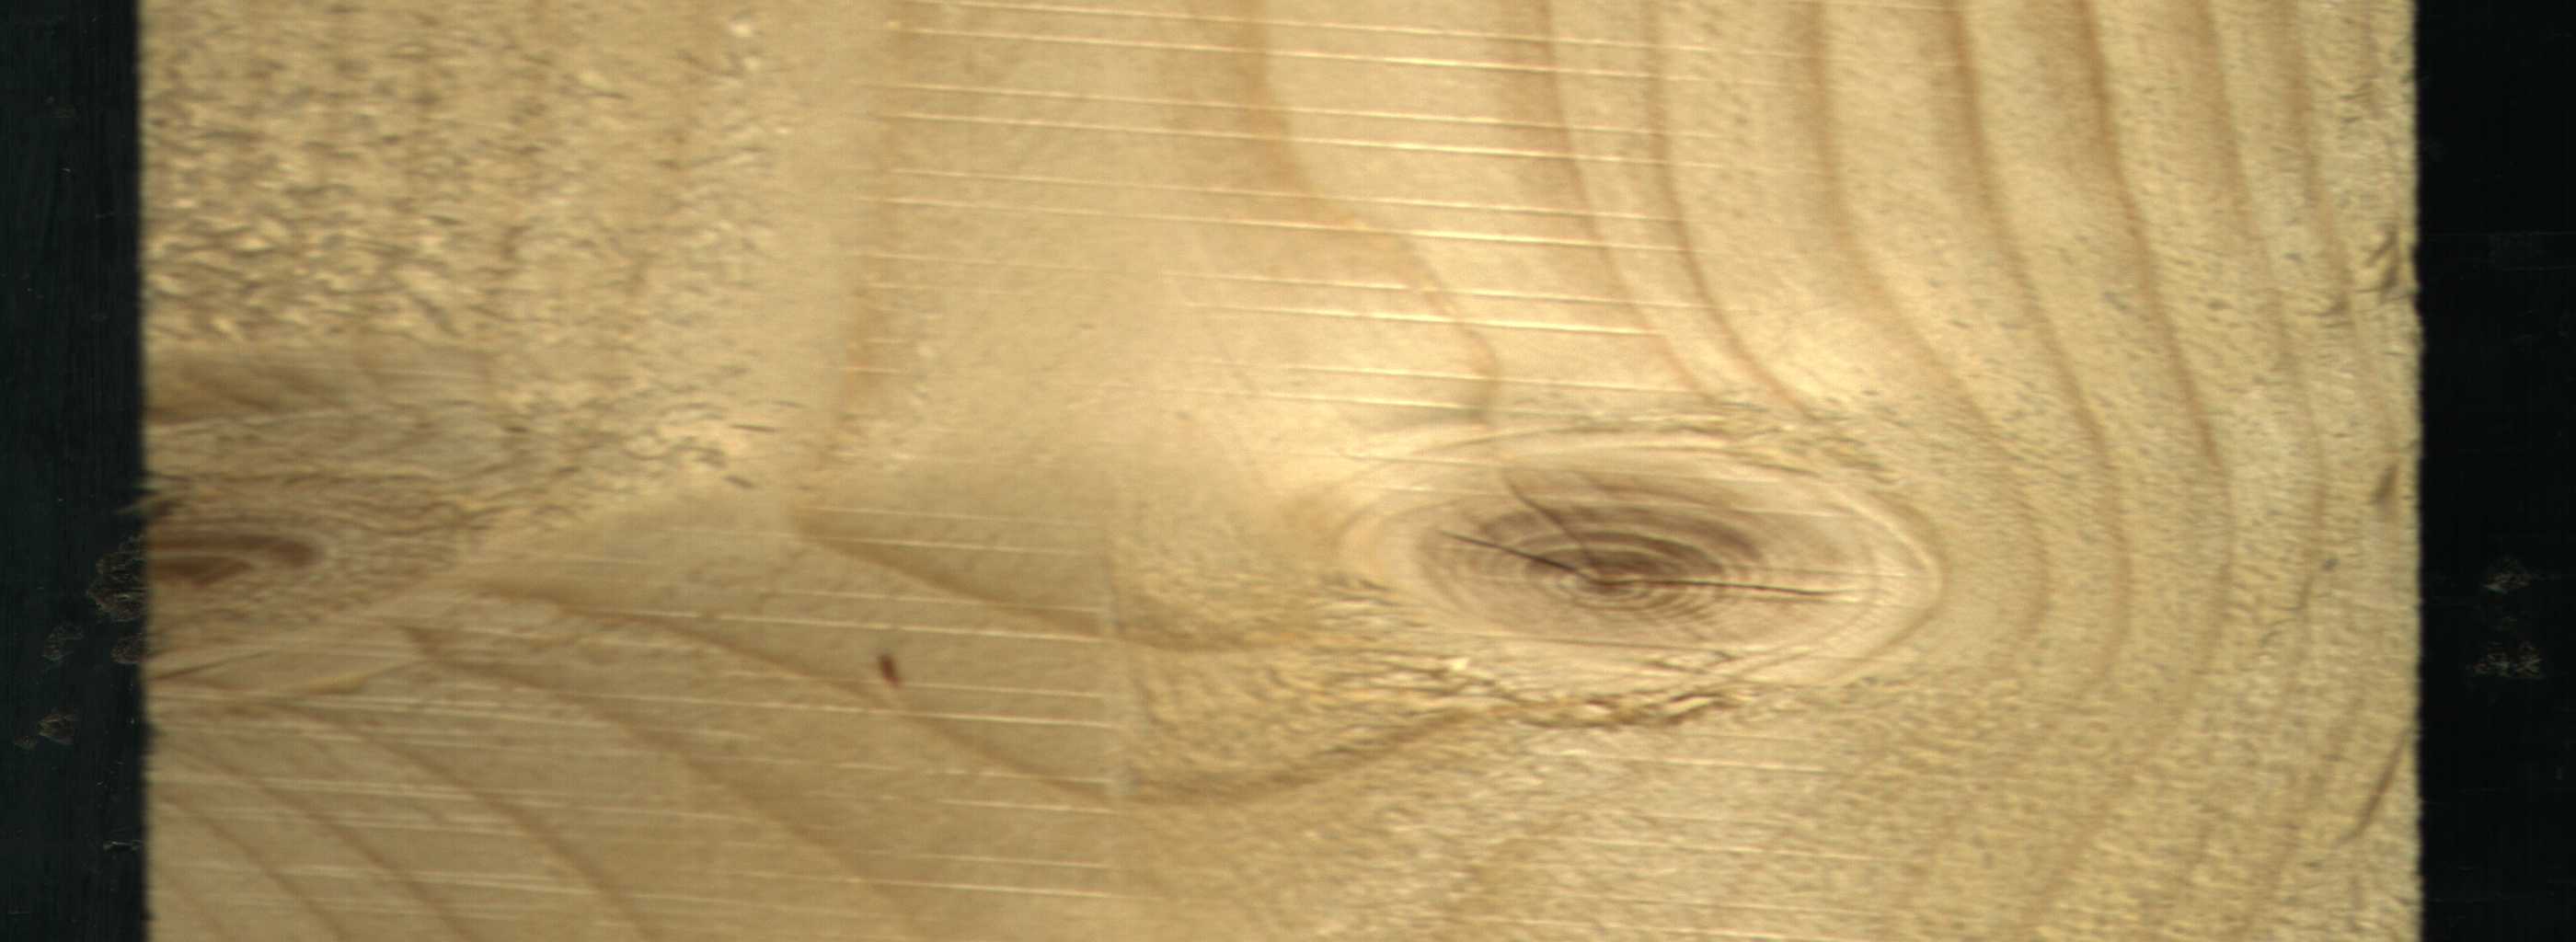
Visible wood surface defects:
knot_with_crack
Live_Knot